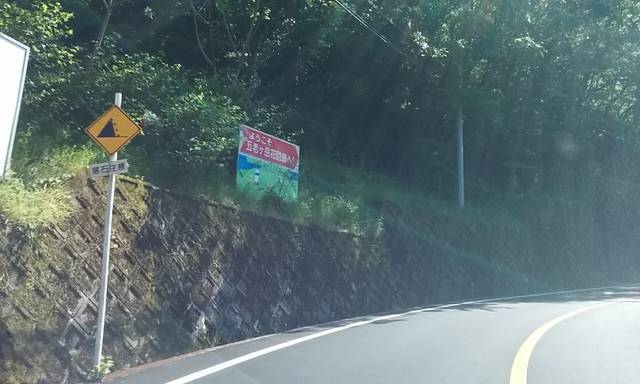
Region: Japan
Coordinates: 35.46, 135.357